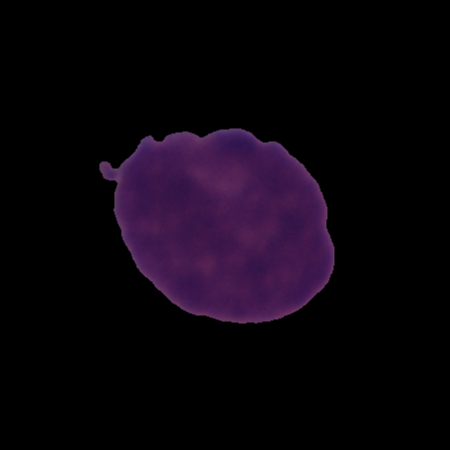
Label: cancer